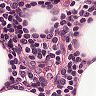
Metastatic tissue present: no